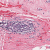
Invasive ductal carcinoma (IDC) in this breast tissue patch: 0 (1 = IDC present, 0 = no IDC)